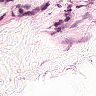
Metastatic tissue present: no